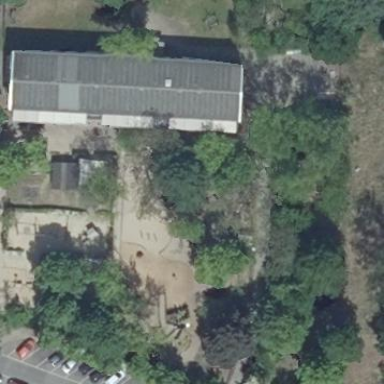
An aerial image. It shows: Kindergarten.